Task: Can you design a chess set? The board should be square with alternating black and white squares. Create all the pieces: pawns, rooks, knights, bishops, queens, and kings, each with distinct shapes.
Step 296:
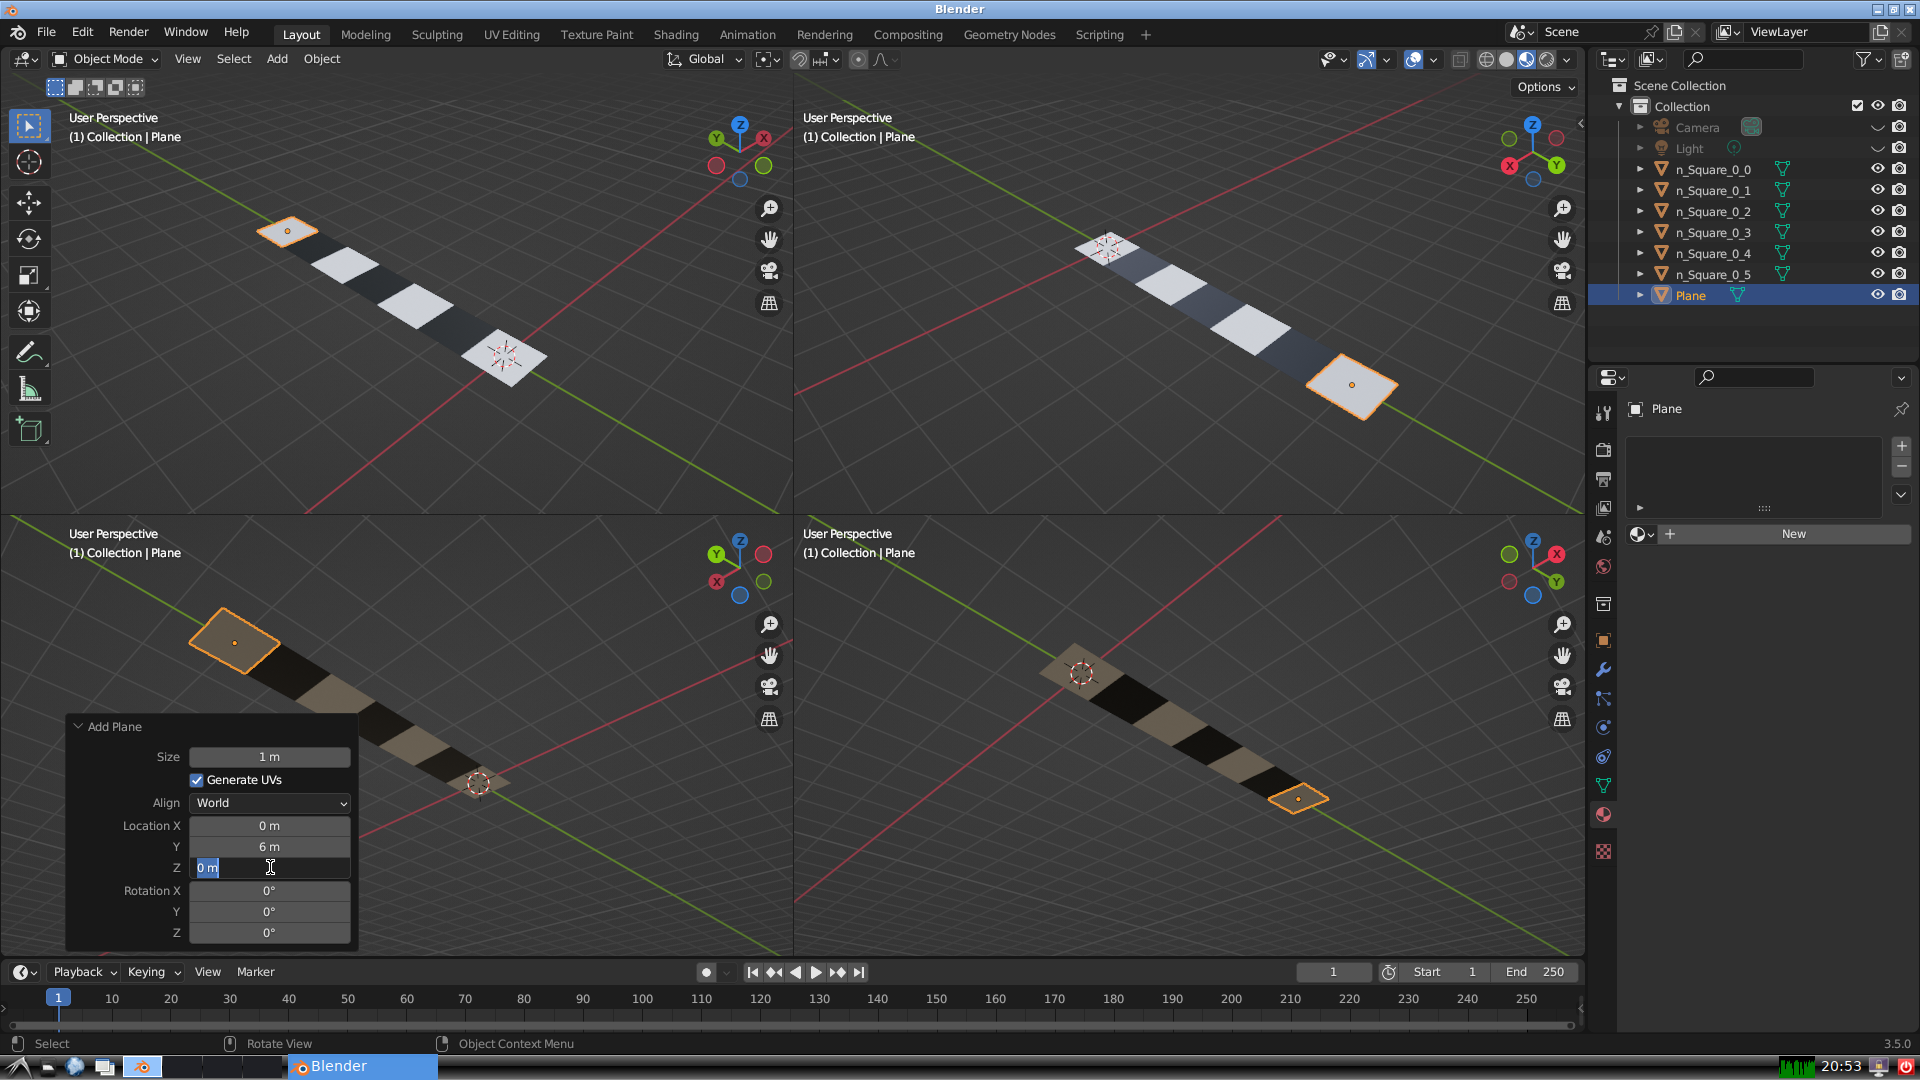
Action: input_text: 0.0